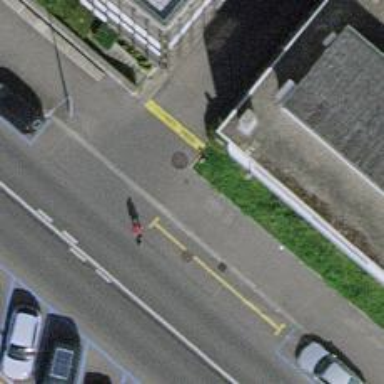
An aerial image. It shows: Kerb serving as barrier.